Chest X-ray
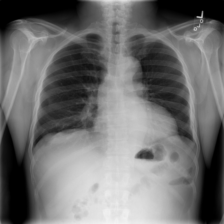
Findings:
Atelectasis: negative
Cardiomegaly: positive
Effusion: negative
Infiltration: negative
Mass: negative
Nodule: negative
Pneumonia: negative
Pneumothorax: negative
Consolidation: negative
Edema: negative
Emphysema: negative
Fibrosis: negative
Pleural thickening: negative
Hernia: negative